Question: I like this feature, but in the current build of Windows, clicking the 'Unblock' button and clicking 'Apply' does absolutely nothing. This can cause issues - some files won't run properly.

That being said, I've not been able to find a workaround for this. But I believe that there is a cmd command to unblock a file.
How can I unblock a file using a batch script, or wsh (jscript or vbscript) or even with a Powershell script?
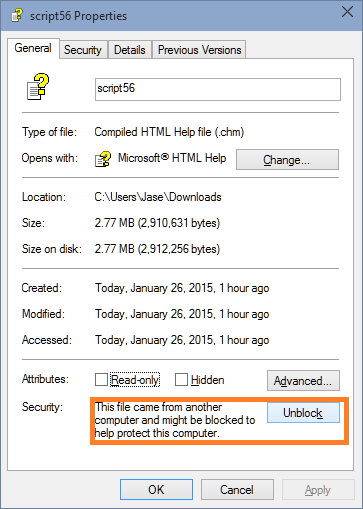
Answer: PowerShell:
'''
Remove-Item 'C:\Users\Jase\Downloads\script56.chm' -Stream Zone.Identifier
'''